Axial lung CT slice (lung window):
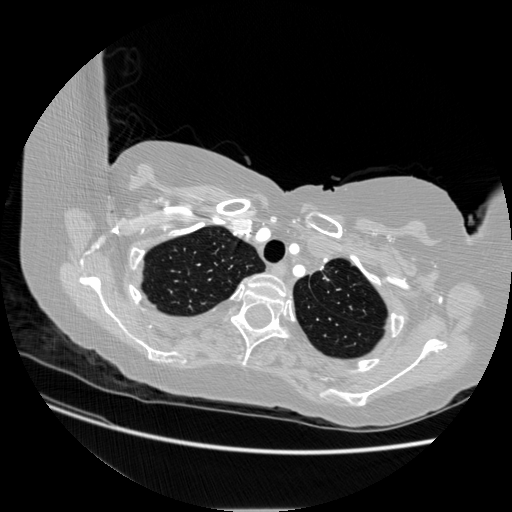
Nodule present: no